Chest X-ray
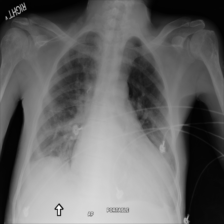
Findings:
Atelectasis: negative
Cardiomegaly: negative
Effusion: negative
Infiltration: negative
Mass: negative
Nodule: negative
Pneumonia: negative
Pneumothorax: negative
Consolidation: negative
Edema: negative
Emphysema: negative
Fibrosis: negative
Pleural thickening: negative
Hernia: negative